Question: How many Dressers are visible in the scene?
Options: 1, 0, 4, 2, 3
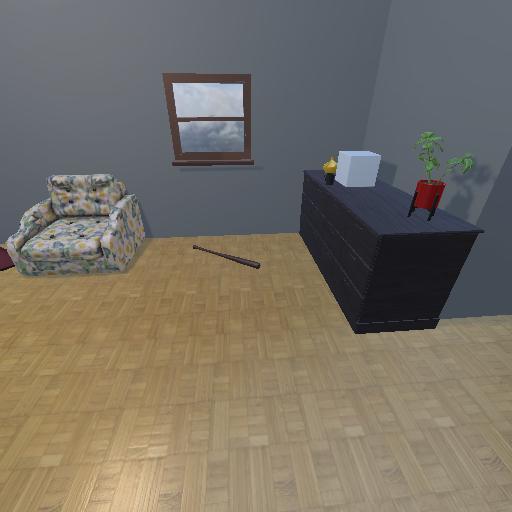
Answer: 1